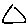
Label: triangle